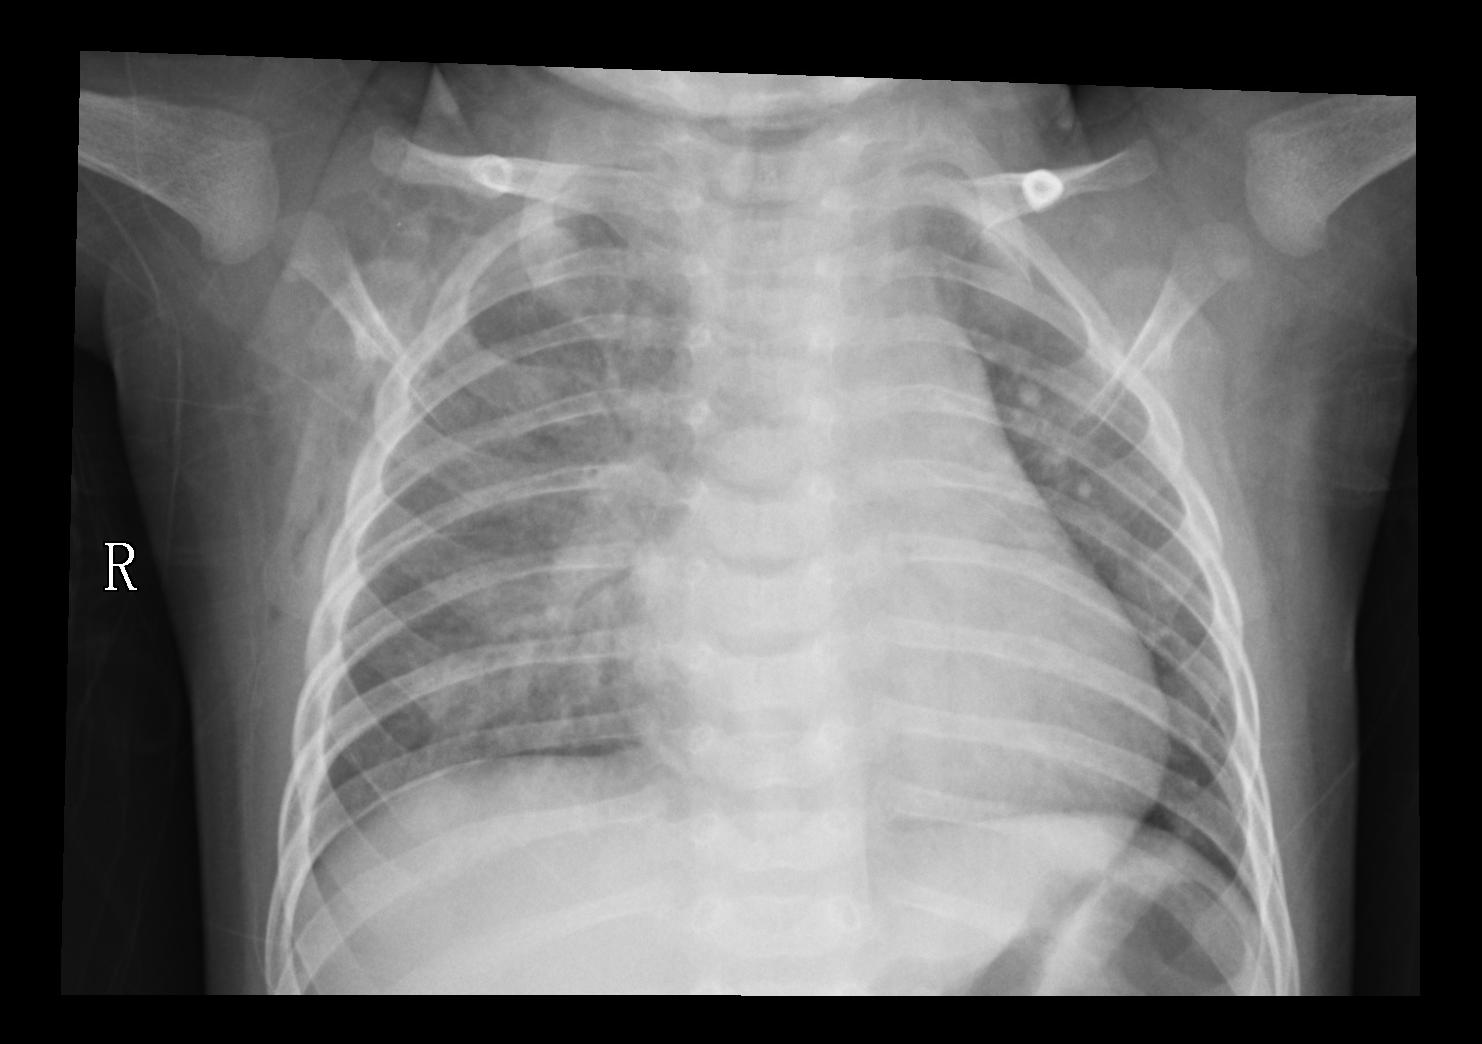
Diagnosis: PNEUMONIA